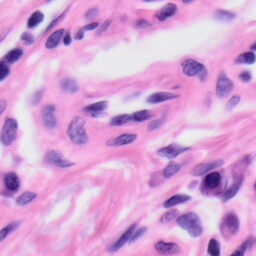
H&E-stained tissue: Skin